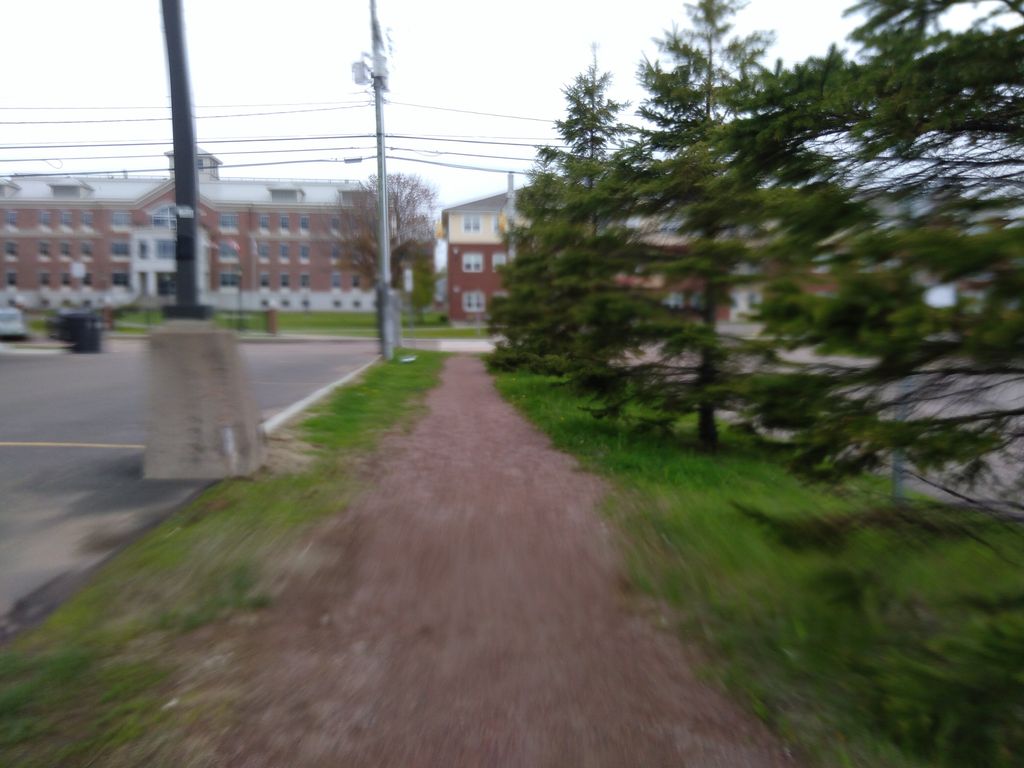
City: charlottetown